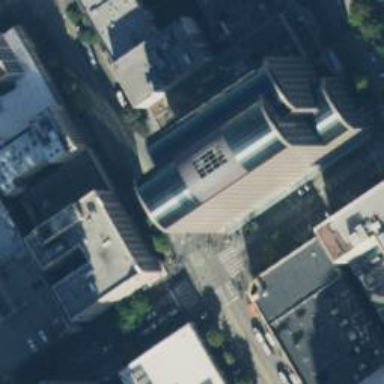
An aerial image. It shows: Building with glass roof in round shape.